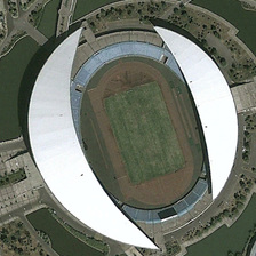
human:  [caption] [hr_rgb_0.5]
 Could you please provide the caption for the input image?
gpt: In a square surrounded by a pond, there is a circular stadium with two crescent shaped awnings.

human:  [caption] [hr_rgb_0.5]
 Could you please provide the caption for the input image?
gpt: There is a round stadium in two crescent ovens located in the square surrounded by the pond.

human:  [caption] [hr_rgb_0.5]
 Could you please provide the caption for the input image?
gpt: it is a aesthetic stadium with white curved roofs and running tracks and a playground in it .

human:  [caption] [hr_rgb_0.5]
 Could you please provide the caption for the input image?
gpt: Located in a square surrounded by a pond, there is a circular stadium in two crescent ovens.

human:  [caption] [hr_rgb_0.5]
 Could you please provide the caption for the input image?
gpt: Located on a square surrounded by a pond there is a circular stadium with two semi-pupils in the form of tents.